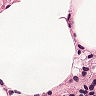
Metastatic tissue present: no